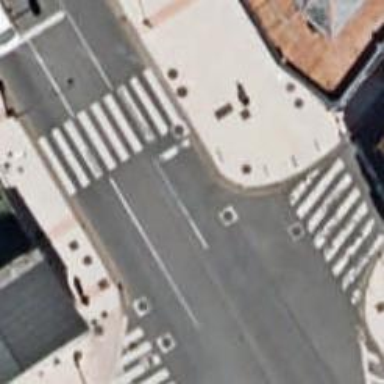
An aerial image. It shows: Bollard.